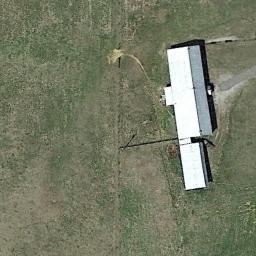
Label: sparse_residential